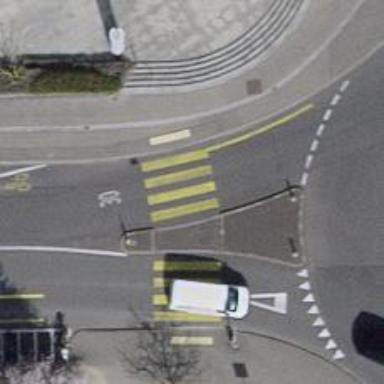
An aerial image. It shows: Marked road crossing.